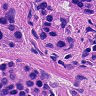
Metastatic tissue present: yes